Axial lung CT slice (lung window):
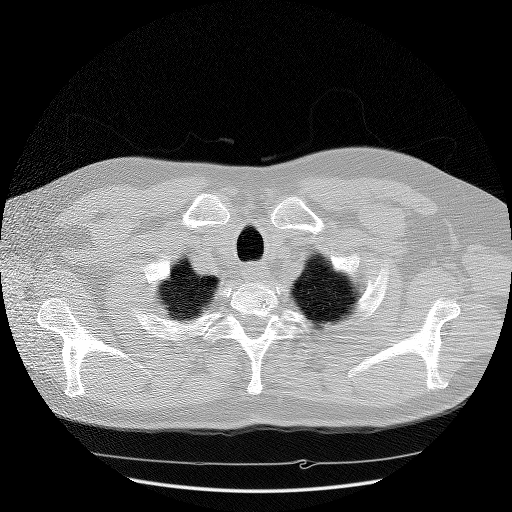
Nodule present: no